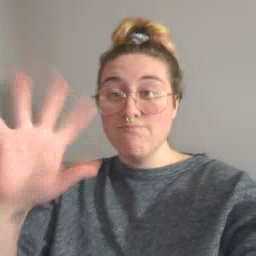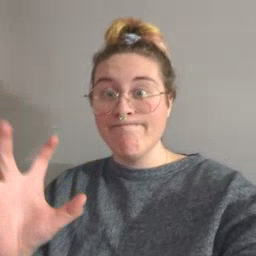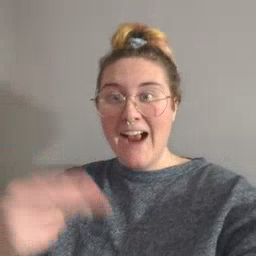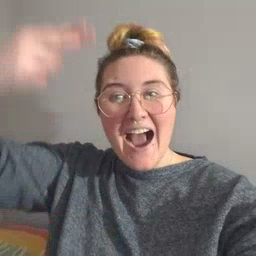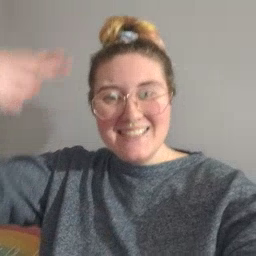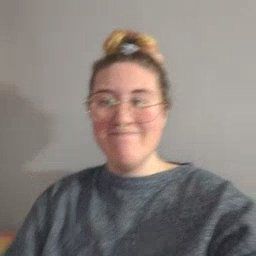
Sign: pig